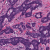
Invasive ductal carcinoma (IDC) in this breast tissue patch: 1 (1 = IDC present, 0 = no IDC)